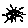
Label: sun